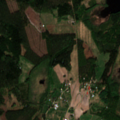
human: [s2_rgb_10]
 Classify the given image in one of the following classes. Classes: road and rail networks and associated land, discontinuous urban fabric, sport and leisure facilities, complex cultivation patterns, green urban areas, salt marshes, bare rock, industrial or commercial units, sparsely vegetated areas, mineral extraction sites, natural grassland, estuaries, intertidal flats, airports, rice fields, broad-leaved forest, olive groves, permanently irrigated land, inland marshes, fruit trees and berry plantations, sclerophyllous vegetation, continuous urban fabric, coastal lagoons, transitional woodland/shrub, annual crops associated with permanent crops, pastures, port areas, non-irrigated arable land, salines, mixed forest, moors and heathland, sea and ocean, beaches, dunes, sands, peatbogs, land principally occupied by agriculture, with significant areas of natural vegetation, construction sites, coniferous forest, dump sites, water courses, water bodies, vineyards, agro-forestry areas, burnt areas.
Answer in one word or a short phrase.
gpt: land principally occupied by agriculture, with significant areas of natural vegetation, coniferous forest, mixed forest, water bodies